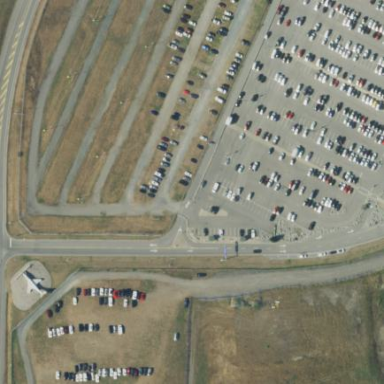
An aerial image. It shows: Parking area with unpaved surface.